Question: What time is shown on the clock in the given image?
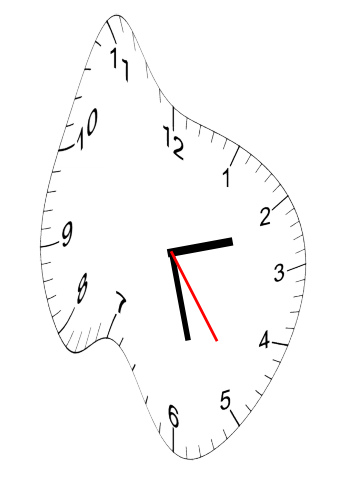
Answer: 02:27:24